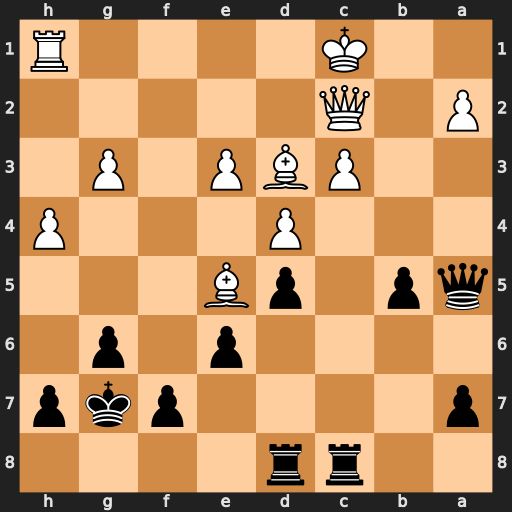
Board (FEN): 2rr4/p4pkp/4p1p1/qp1pB3/3P3P/2PBP1P1/P1Q5/2K4R
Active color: b
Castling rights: -
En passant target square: -
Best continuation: f6 Bxf6+ Kxf6